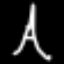
Label: The Eiffel Tower